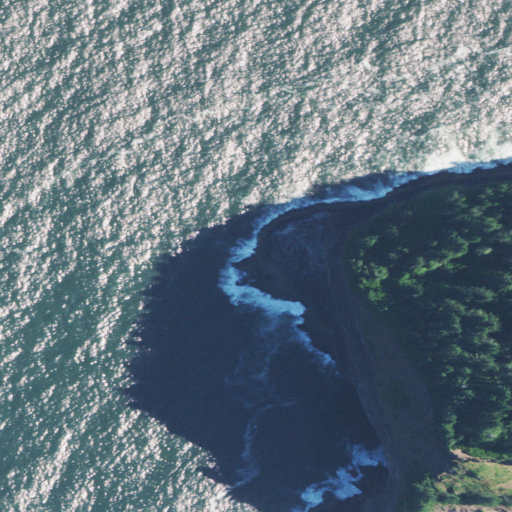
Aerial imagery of cape in Oregon named Cape Lookout containing open water, evergreen forest, grassland, and barren land